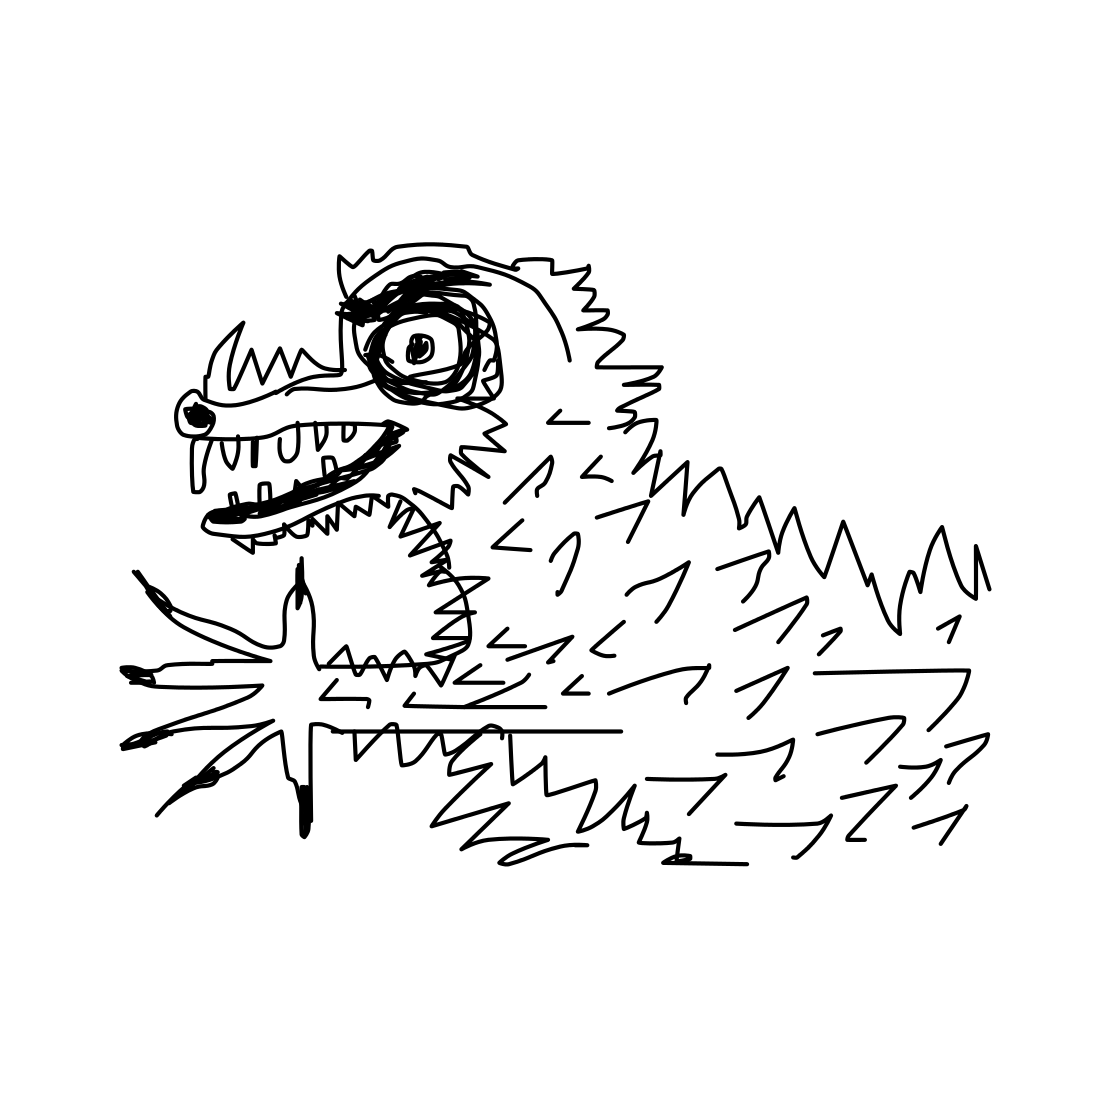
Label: dragon